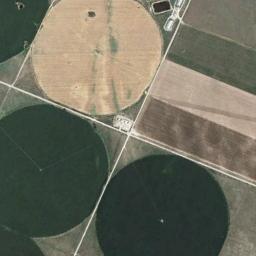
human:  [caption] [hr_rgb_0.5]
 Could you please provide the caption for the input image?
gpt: Only three round fields are pure green .

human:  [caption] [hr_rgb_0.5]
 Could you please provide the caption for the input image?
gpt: Several green circular farmlands and a khaki circular farmlands are next to a square farmlands .

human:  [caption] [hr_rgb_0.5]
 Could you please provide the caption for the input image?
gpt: Three green and tan circular fields .

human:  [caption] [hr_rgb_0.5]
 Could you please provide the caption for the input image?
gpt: There are three deep green circle farmland and a bare circle farmland .

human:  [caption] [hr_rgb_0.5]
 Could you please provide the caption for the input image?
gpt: A yellow circular farmland has the same size with the other two green circular farmlands .